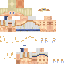
A female human skin with pale skin, wearing blonde long hair dressed in a blue tshirt and red pants, featuring a closed mouth.